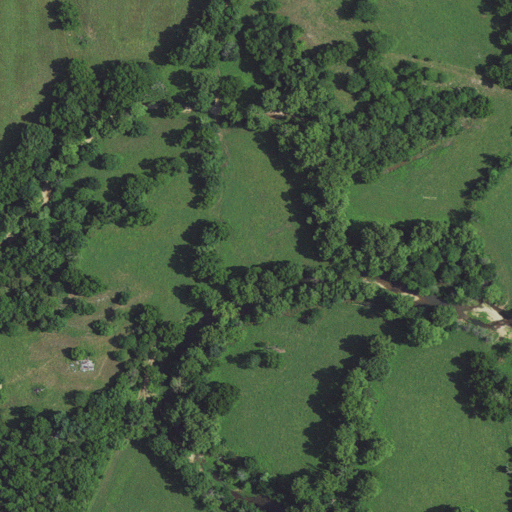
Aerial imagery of valley in Missouri named Burbick Hollow containing deciduous forest, pasture, and mixed forest